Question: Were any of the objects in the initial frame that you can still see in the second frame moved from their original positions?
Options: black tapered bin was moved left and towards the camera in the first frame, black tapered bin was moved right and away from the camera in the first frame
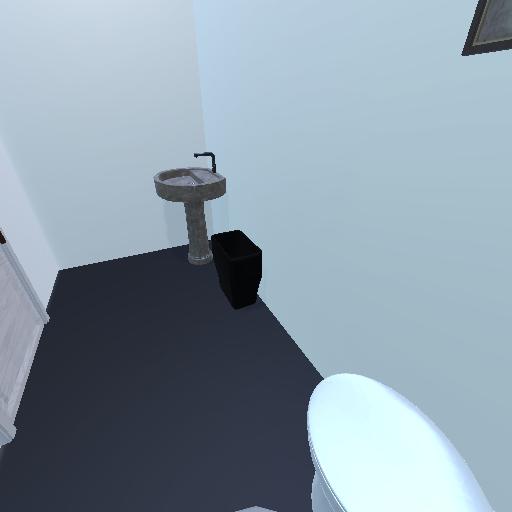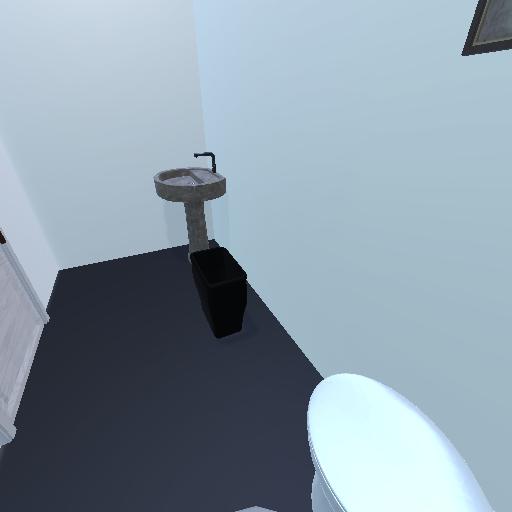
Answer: black tapered bin was moved left and towards the camera in the first frame